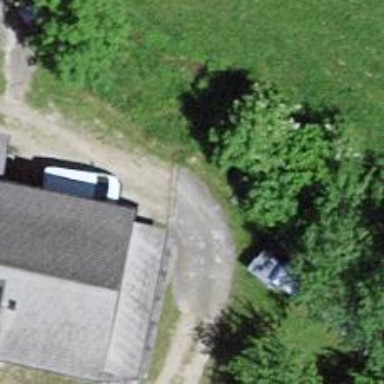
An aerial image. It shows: Driveway leading to service road.